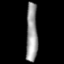
Tissue: lung
Cell type: Fibroblasts
Senescence score: 0.5582
Nuclear area (px): 667
Mean DAPI intensity: 149.739